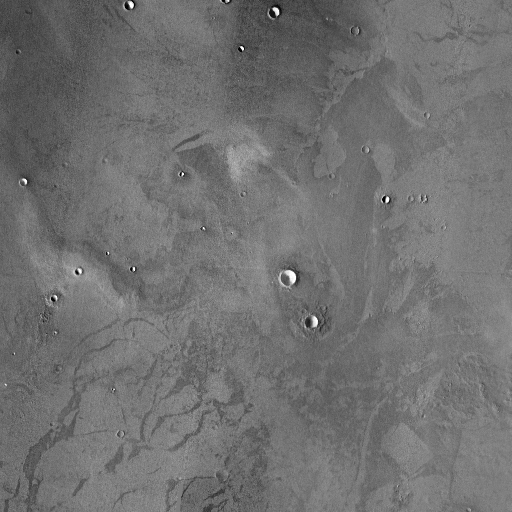
Crater classes present: Background, Other, Layered